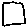
Label: square